Interaction volume radius: 5 \u00c5
Interaction volume height: 25 \u00c5
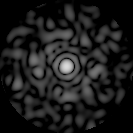
Disorder parameter: 0.8243